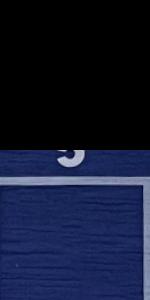
Label: Empty